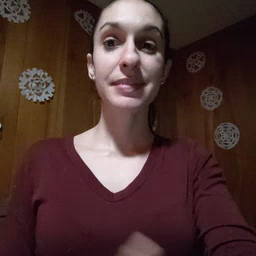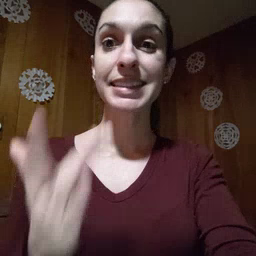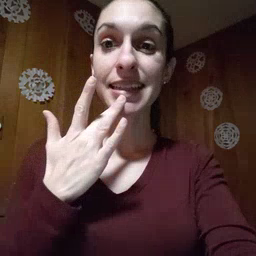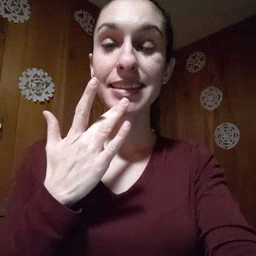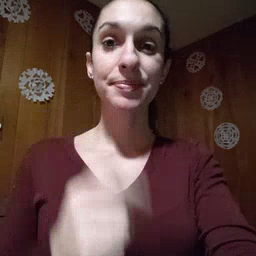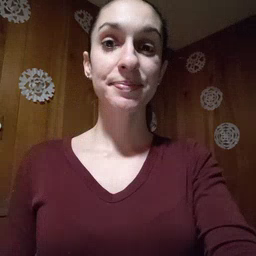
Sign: taste